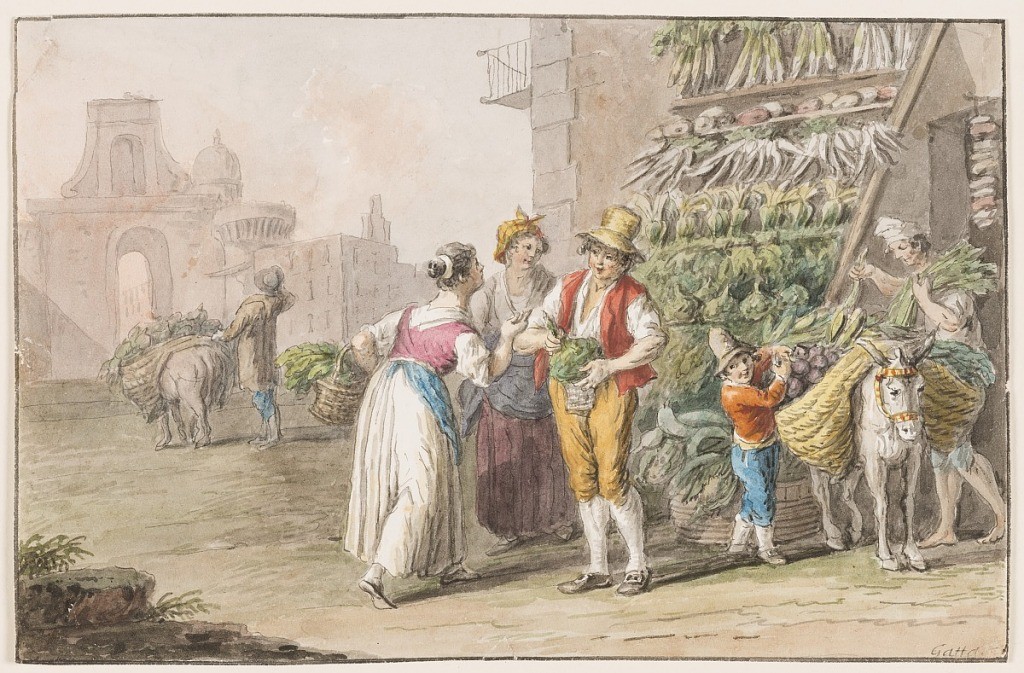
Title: Water color; A vegetable stall
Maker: Saverio della Gatta, Italian, 1777 - 1829
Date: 1827
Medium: Pen and black ink and water colors on paper.
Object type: Drawing
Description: Horizontal rectangle. The vegetables are displayed upon a scaffold at the corner of a house, and in baskets. Others are loaded by a man and a boy upon an ass. A woman bargains with the vendor with another woman standing by. A vegetable dealer with an ass is shown from the back in the middle distance. In the background at left are houses and a door leading into the inner town of Naples. Signed in pen and ink at lower right: "Gatta."